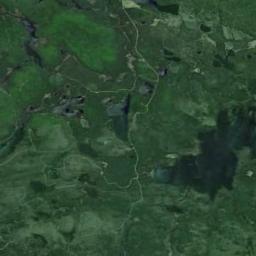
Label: wetland